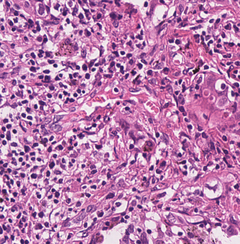
Tumor epithelial tissue: no
Tumor-associated stroma tissue: yes
Normal tissue: no